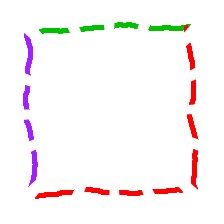
Shape: square